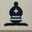
Piece: bB